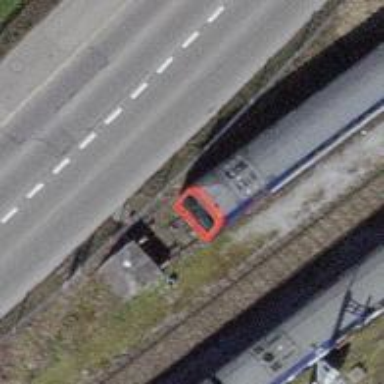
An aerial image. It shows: Railway buffer stop.